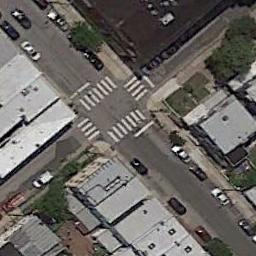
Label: intersection